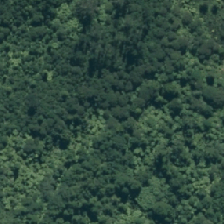
Land cover: indigenous_forest